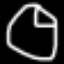
Label: clock